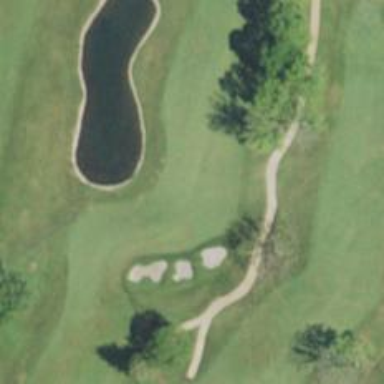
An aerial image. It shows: Golf hole.